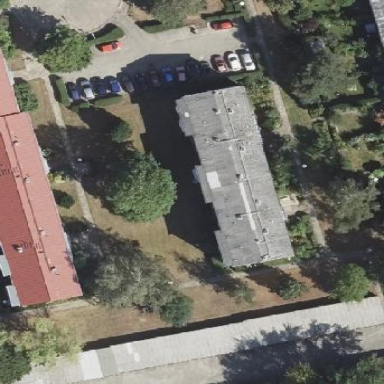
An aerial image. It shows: Gabled roof apartments building.